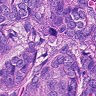
Metastatic tissue present: yes